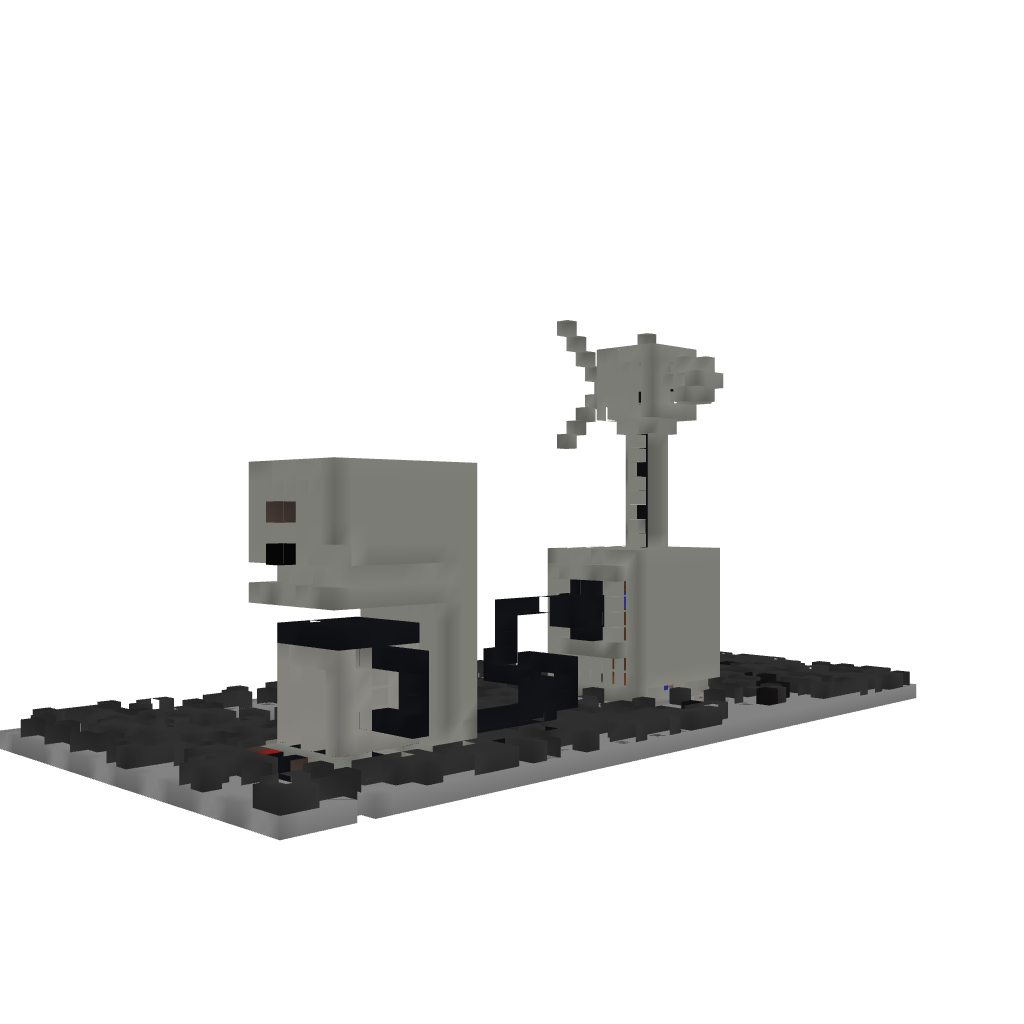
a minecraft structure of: PHILIPS coffeemaker.